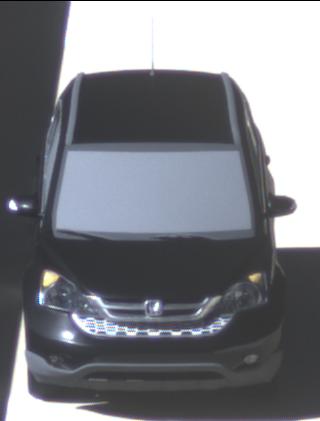
Make: Honda
Model: CR-V
Detailed model: CR-V (III) (04/10 - 10/12)
Model produced from: 2010
Model produced until: 2012
Doors: 5
Color: black
Road condition: dry road
Daytime: morning or afternoon
Contrast: high contrast